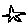
Label: star